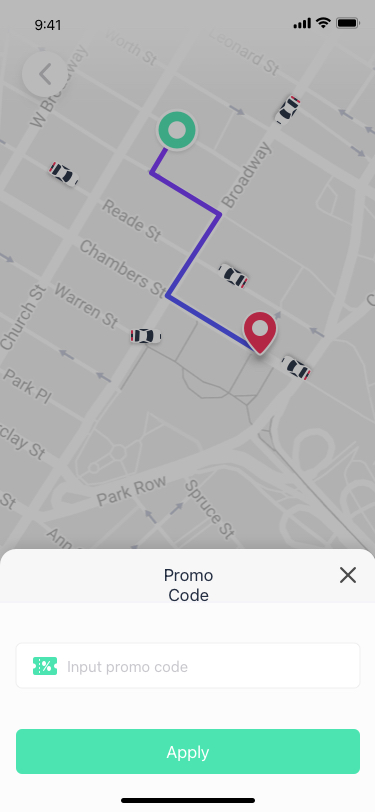
Text in this UI design:
Apply
Promo Code
Input promo code